Aerial crown-view tile of a tropical tree (Barro Colorado Island, Panama), acquired 20241112:
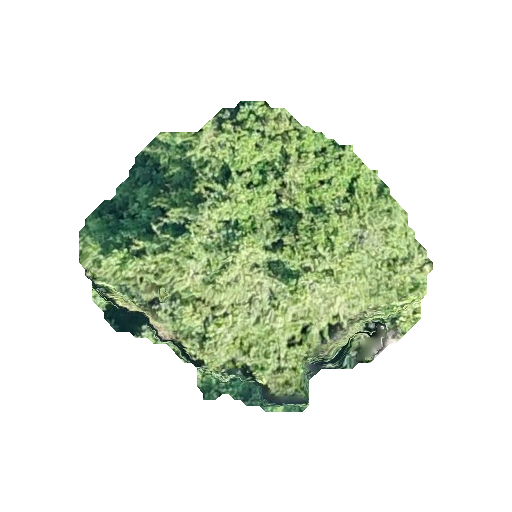
Species: Prioria copaifera
GBIF accepted scientific name: Prioria copaifera
Crown area: 112.264 m²